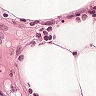
Metastatic tissue present: no